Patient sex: F
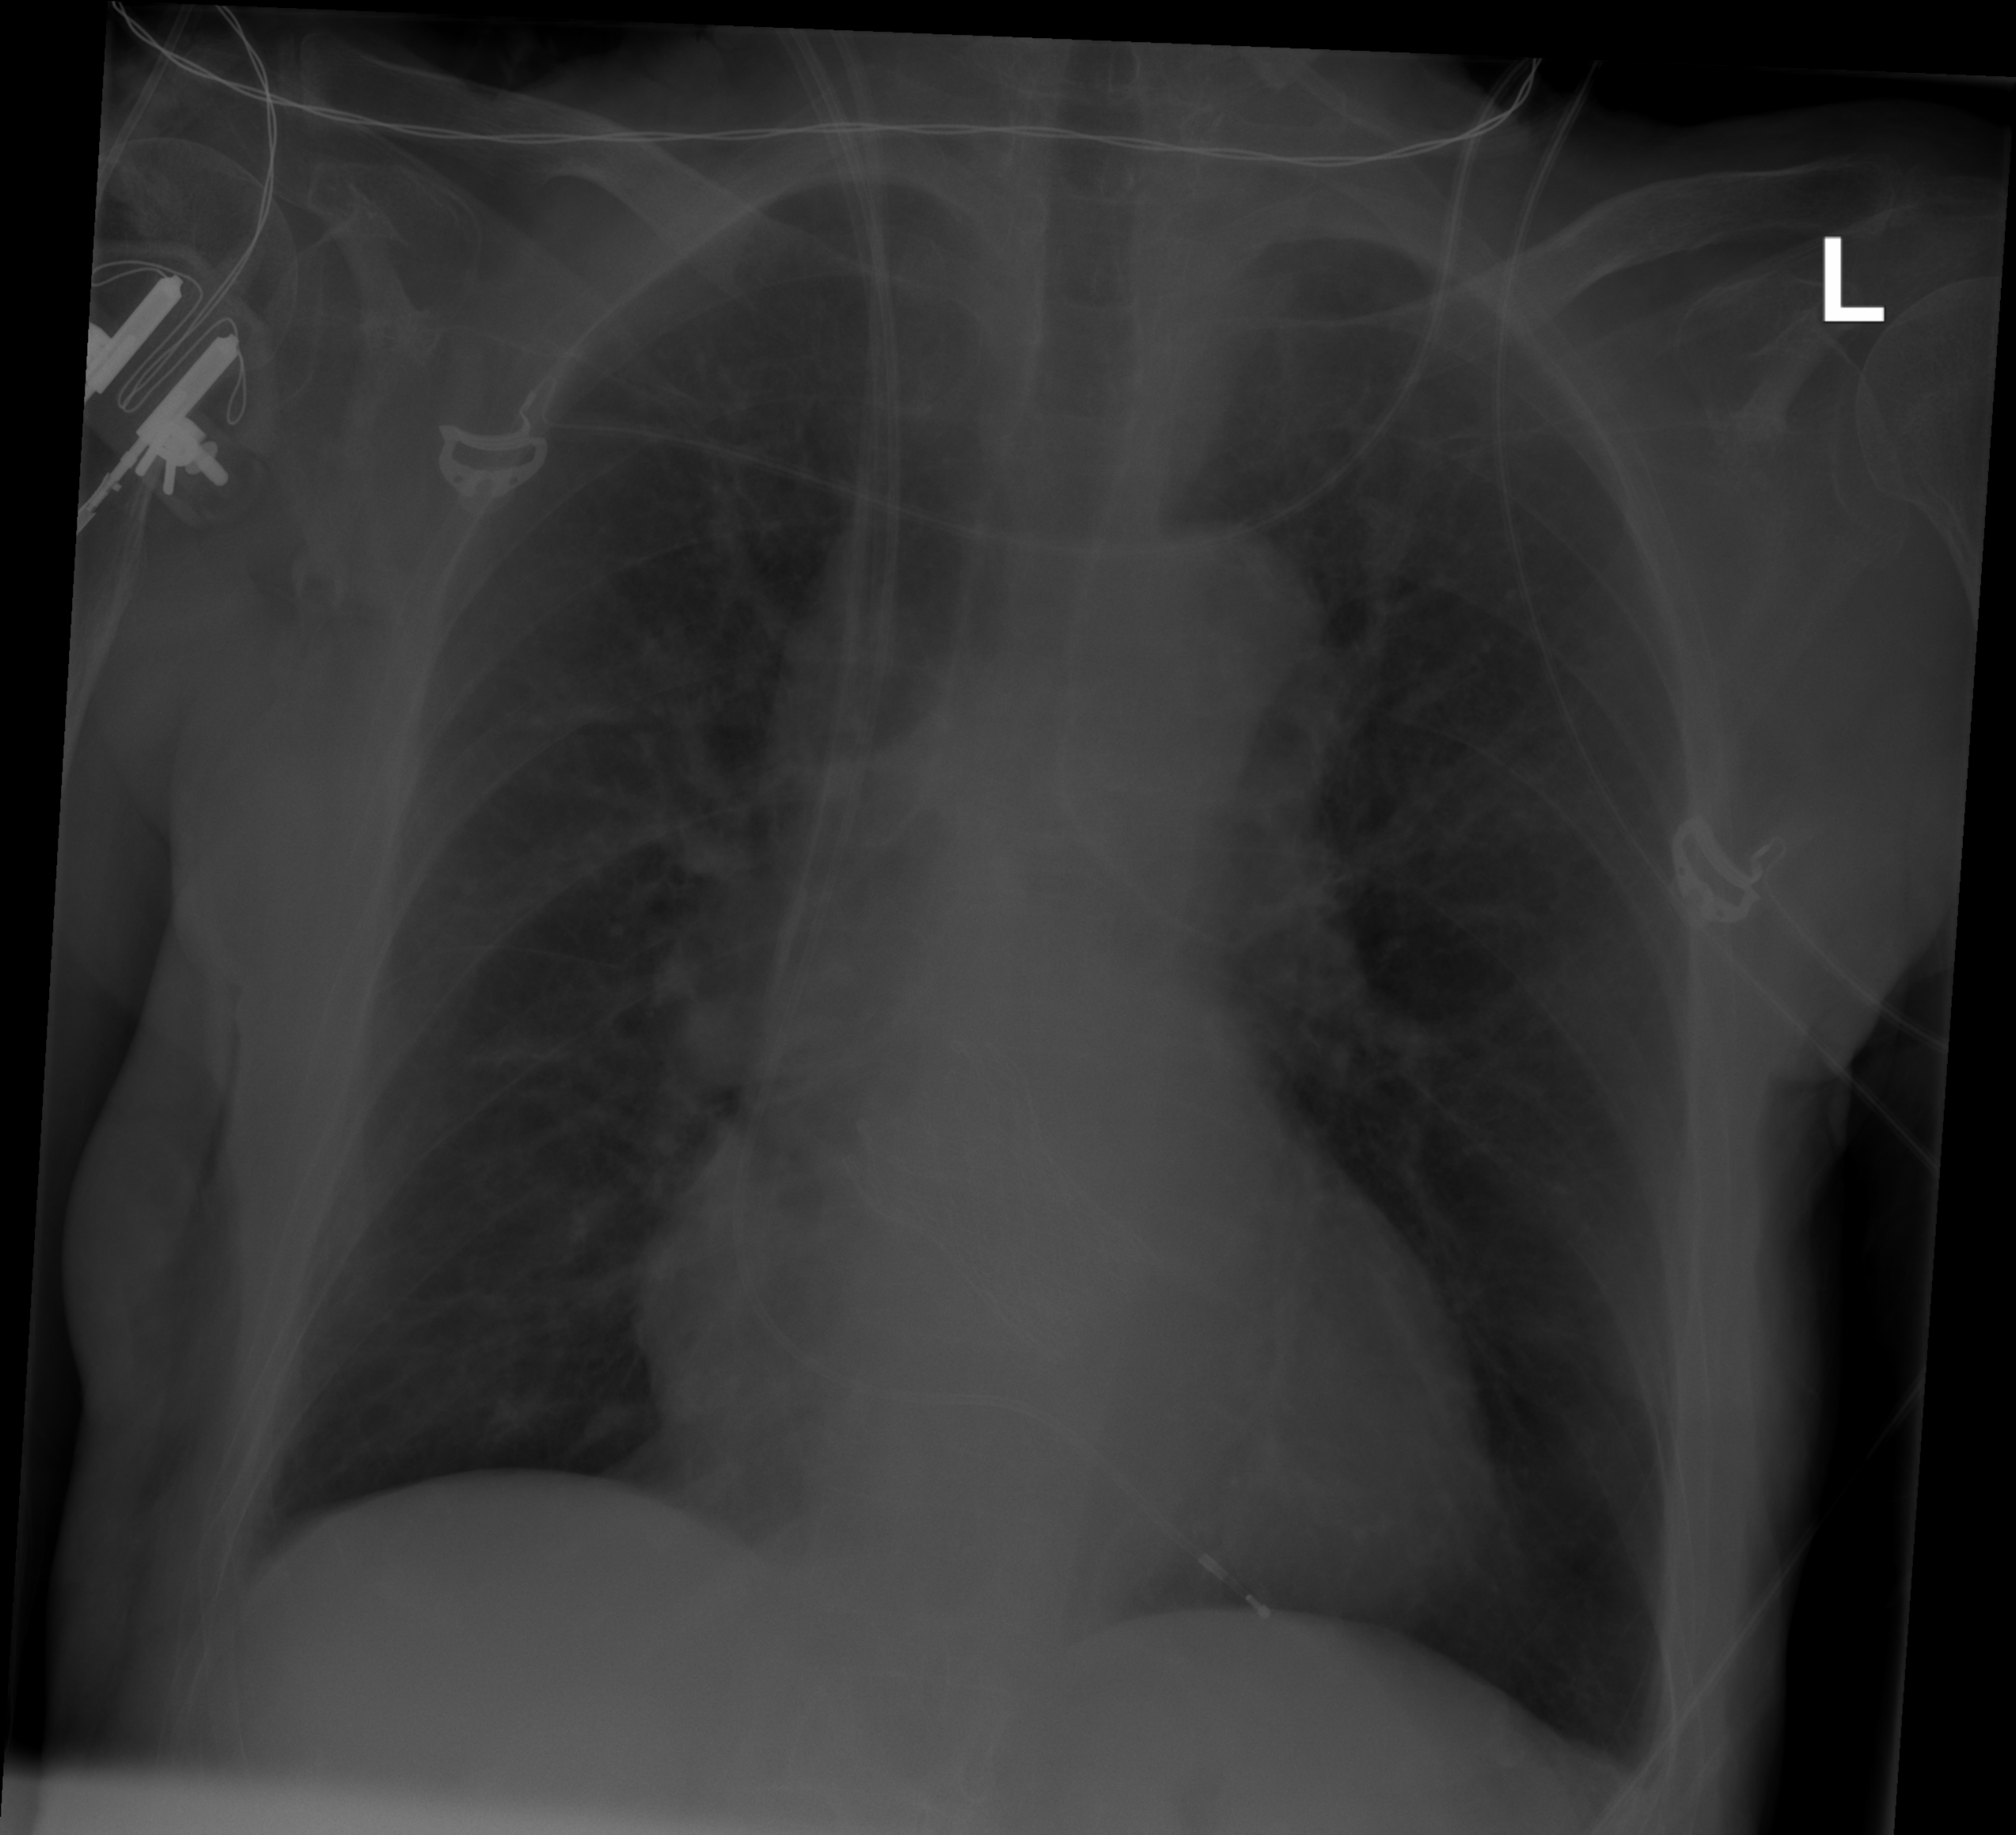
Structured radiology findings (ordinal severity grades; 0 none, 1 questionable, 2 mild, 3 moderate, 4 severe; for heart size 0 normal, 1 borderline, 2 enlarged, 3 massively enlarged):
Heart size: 0
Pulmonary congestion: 0
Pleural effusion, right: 1
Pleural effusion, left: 1
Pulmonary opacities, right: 0
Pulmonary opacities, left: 0
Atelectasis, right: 0
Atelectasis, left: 0